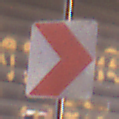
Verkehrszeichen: RichtungstafelnInKurvenKleinLinks
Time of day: MorningAfternoon
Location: Outdoor (Urban)
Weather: Clear
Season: NotSpecified
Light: Natural